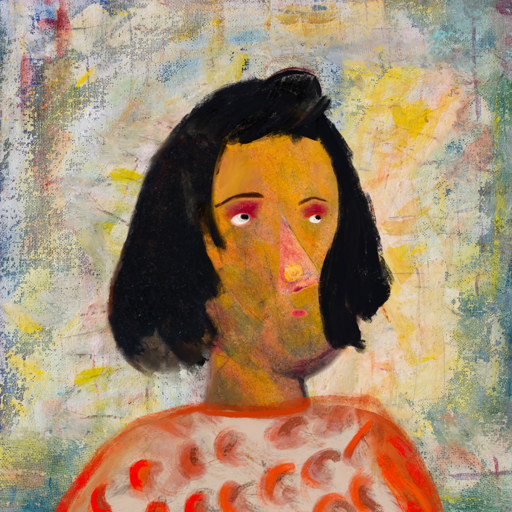
Background: Irani, Head And Neck Side: Gypsy_Mother, Face Side: Irani, Bust: Rupkatha, Hair Side: Mosgoul, Head Accessory: Blank, Second Necklace: Blank, Necklace: Blank, Baby: Blank